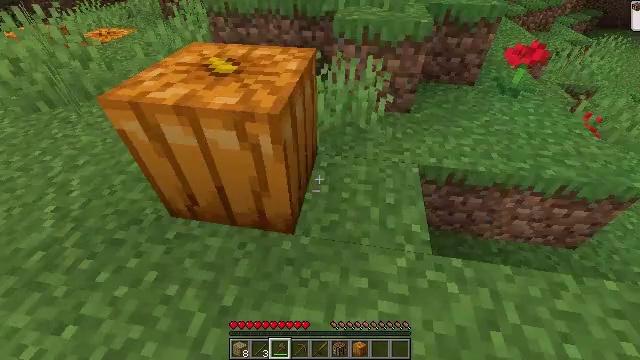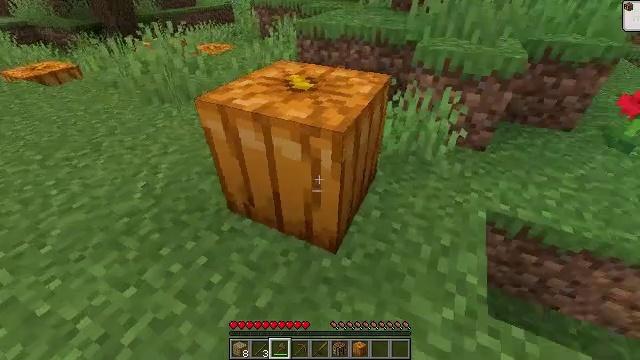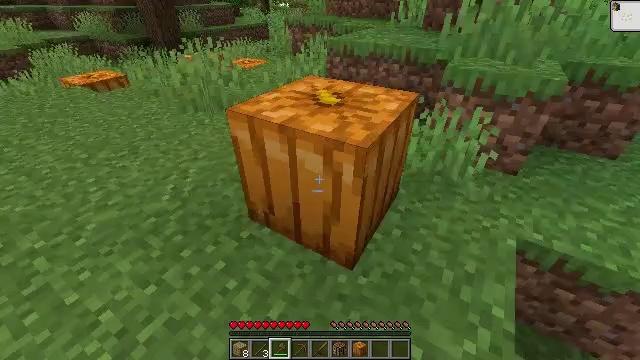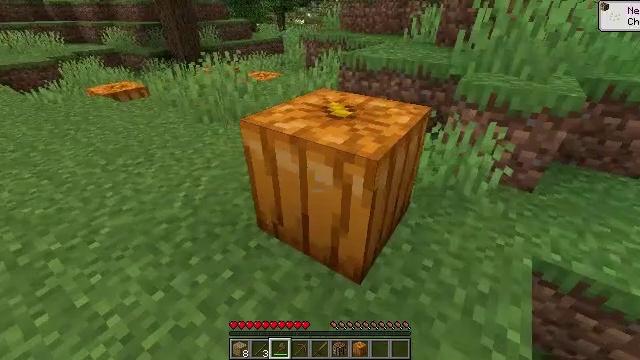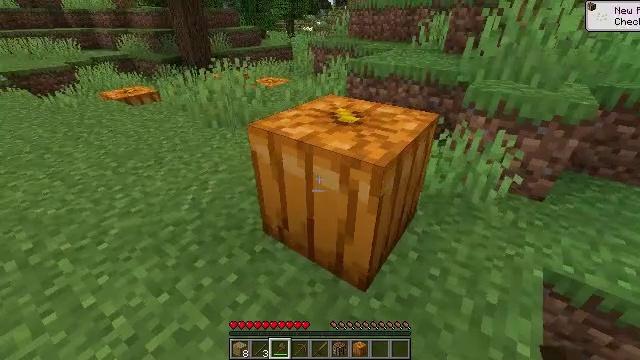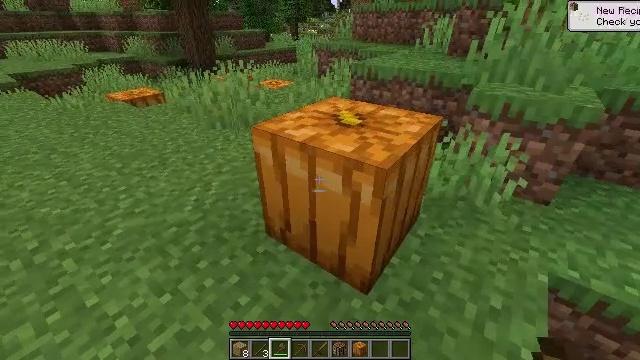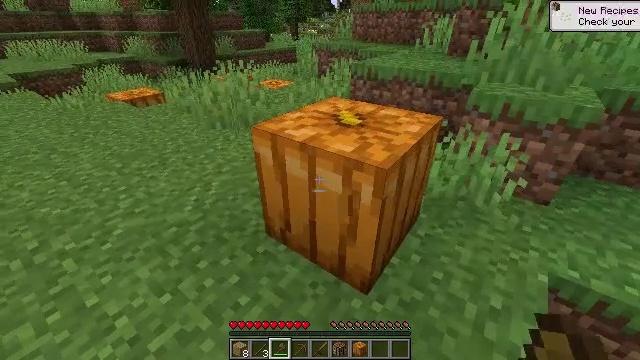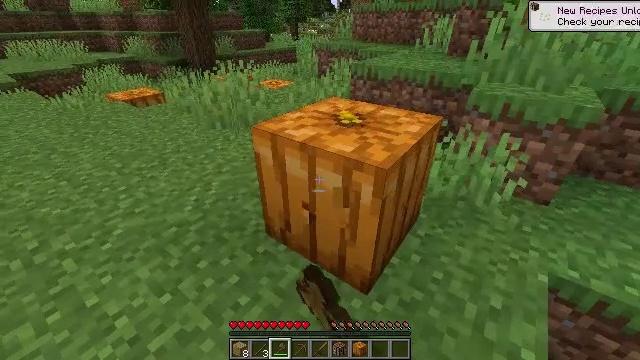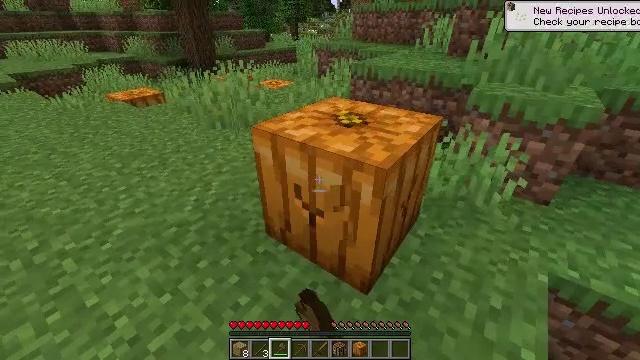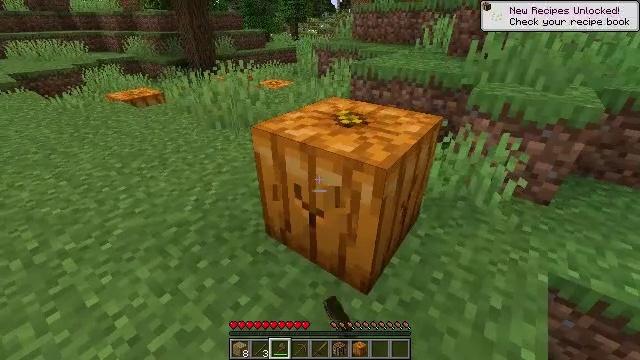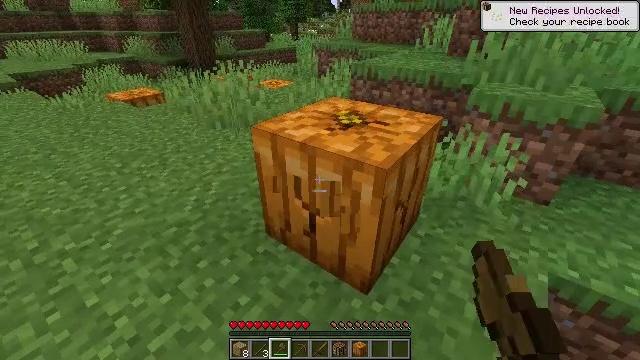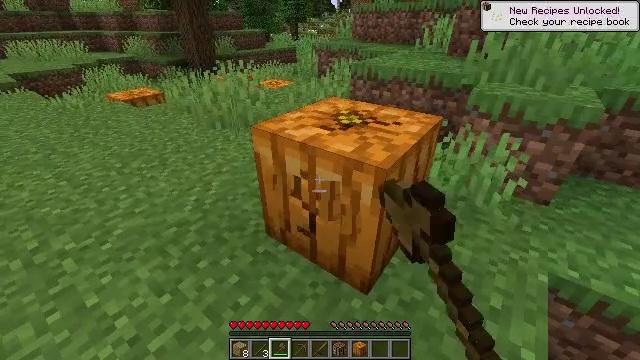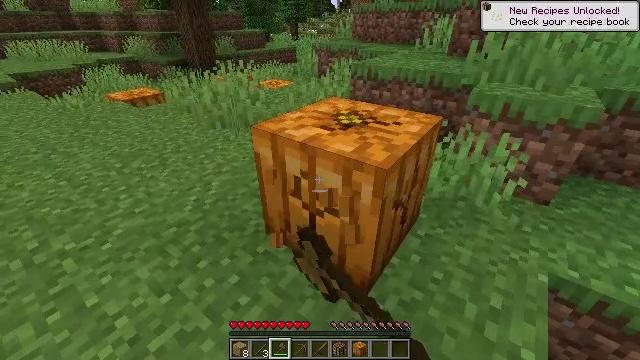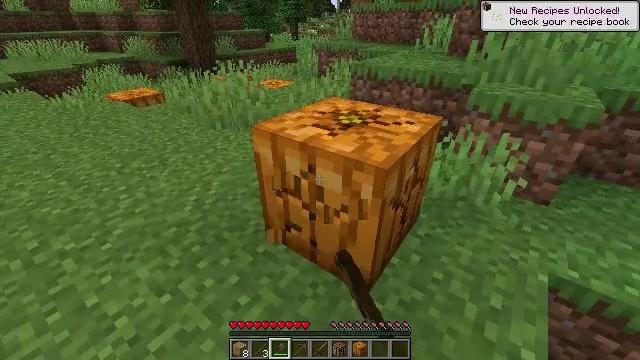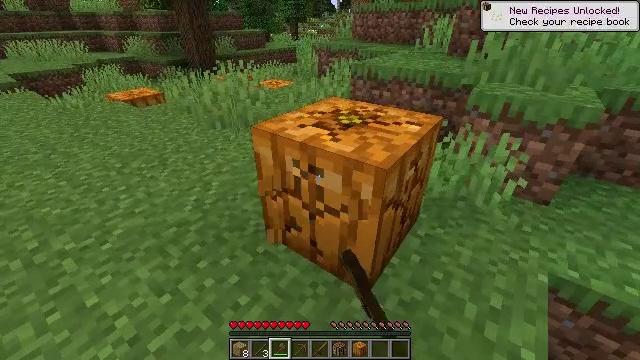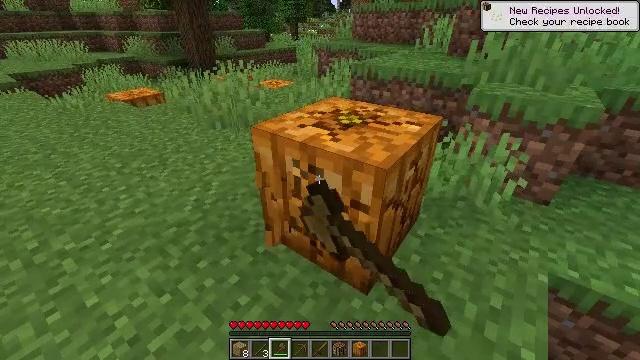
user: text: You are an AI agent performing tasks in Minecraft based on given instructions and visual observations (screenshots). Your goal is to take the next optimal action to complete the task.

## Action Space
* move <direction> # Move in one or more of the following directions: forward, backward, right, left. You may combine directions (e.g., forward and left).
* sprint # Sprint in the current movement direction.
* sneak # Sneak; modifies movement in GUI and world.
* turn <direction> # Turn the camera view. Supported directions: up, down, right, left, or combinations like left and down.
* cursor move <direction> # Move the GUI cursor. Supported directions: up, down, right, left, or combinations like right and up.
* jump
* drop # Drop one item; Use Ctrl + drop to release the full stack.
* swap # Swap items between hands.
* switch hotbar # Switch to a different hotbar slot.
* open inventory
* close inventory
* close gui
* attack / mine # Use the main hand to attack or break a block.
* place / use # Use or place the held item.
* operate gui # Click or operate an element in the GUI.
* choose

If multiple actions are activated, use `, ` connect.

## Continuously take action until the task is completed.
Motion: motion action
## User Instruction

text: Gather a pumpkin block.
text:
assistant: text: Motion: turn left and up
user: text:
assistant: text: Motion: turn left and up
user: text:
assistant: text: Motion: turn left and up
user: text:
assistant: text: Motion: turn left and up
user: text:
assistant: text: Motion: no_op
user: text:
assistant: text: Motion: attack / mine
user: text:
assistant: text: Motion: attack / mine
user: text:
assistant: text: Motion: attack / mine
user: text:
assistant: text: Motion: attack / mine
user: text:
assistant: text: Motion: attack / mine
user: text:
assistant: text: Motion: attack / mine
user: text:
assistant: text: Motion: attack / mine
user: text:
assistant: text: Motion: attack / mine
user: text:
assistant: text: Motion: attack / mine
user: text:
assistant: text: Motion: attack / mine
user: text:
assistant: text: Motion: attack / mine
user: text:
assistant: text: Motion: attack / mine
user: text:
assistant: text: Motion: attack / mine
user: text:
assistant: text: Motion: attack / mine
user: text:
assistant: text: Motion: attack / mine
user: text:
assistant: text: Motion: attack / mine
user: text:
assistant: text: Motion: attack / mine
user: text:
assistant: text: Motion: attack / mine
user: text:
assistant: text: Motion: attack / mine
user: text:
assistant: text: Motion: attack / mine
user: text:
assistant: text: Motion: attack / mine
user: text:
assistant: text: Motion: attack / mine
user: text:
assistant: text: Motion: attack / mine
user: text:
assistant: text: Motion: move forward, attack / mine
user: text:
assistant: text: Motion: move forward